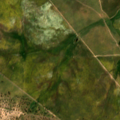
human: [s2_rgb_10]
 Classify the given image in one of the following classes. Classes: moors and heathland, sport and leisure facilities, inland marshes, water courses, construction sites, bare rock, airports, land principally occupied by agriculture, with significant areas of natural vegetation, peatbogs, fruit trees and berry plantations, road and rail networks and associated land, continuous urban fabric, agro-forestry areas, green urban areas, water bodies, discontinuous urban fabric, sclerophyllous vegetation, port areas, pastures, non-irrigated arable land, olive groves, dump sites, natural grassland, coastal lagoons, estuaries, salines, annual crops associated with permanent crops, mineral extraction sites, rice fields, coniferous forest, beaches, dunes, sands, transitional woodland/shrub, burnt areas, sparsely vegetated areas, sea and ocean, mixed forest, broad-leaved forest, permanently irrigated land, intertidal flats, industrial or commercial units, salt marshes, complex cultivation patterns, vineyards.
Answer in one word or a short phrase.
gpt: continuous urban fabric